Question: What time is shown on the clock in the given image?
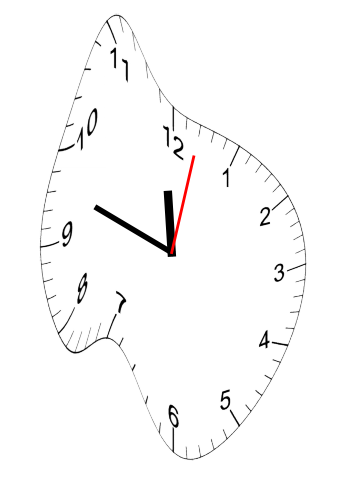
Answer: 11:48:02